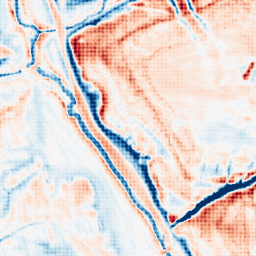
Category: classical
Decomposition family: uniform
Decomposition parameters: size: 20
Upsampling method: sinc_hamming
Upsampling parameters: scale: 4
kernel_size: 4
Upsampling scale: 4